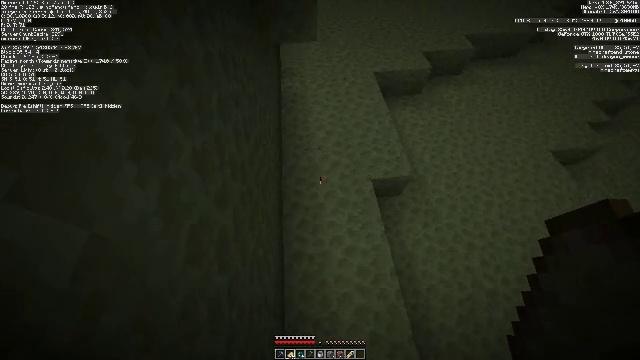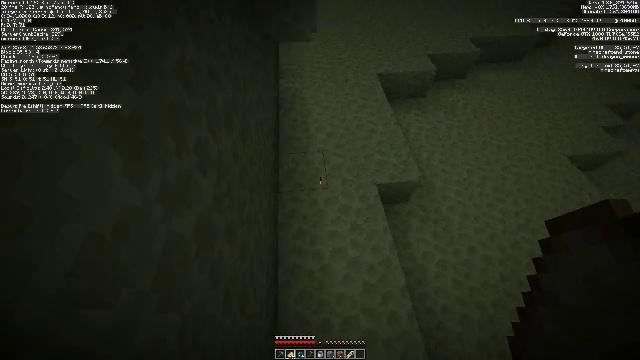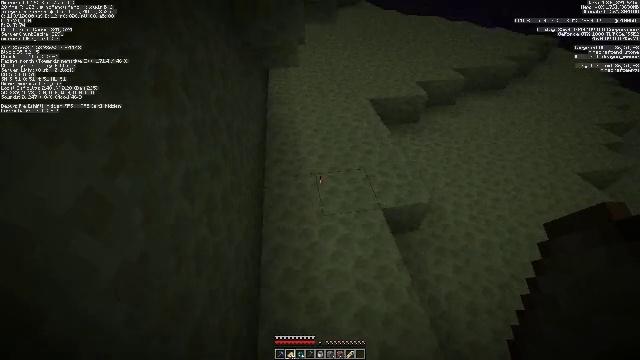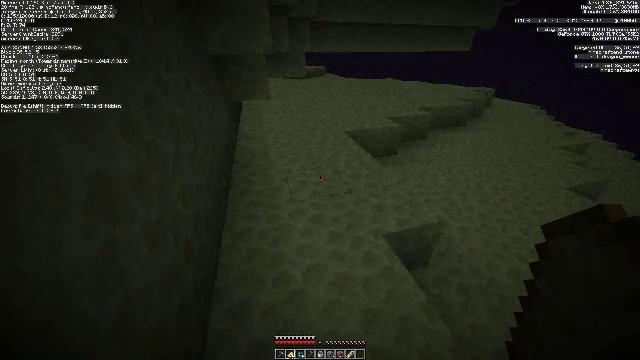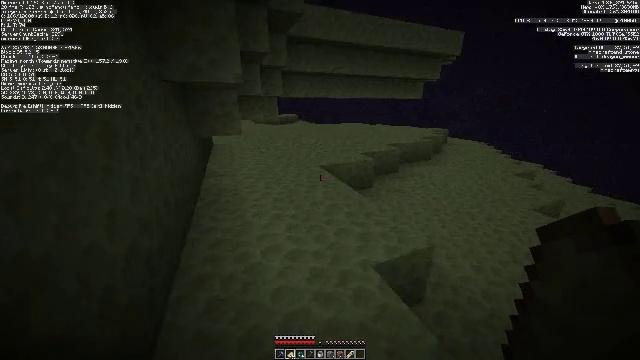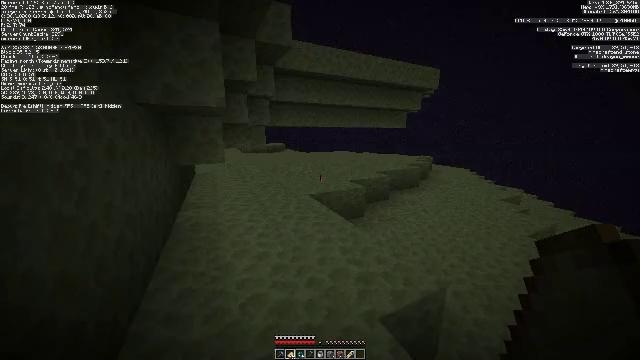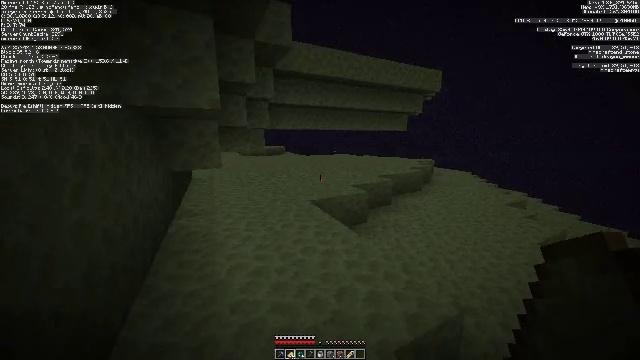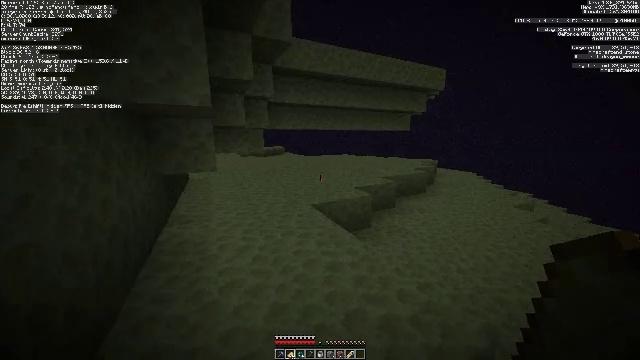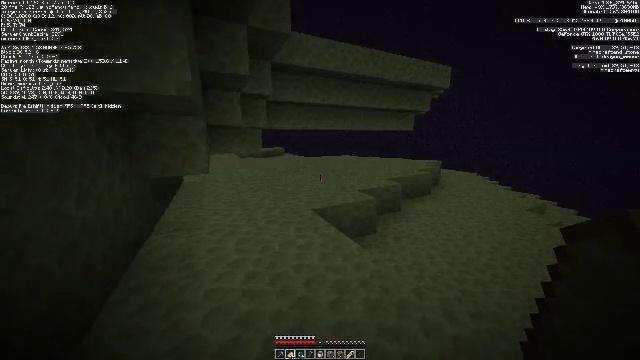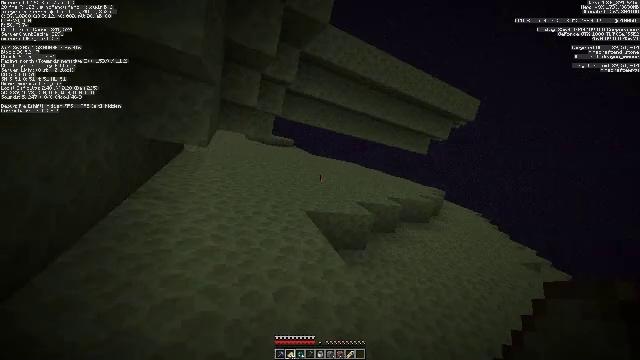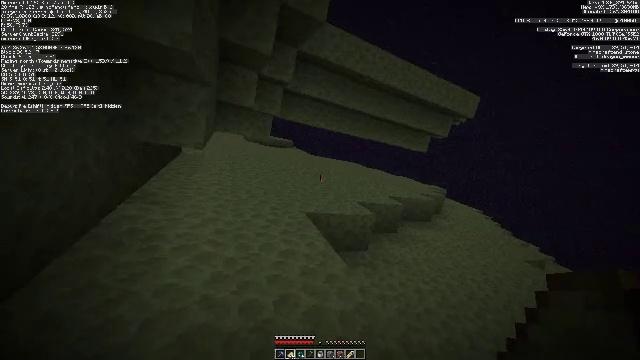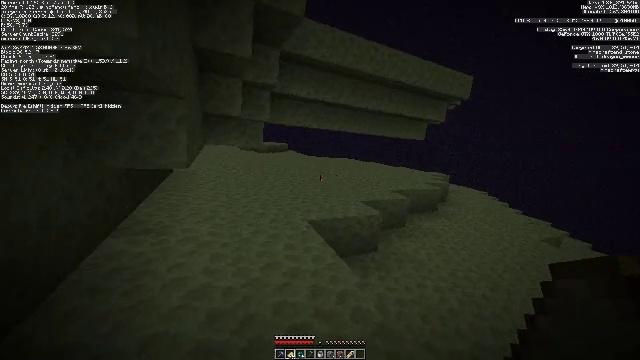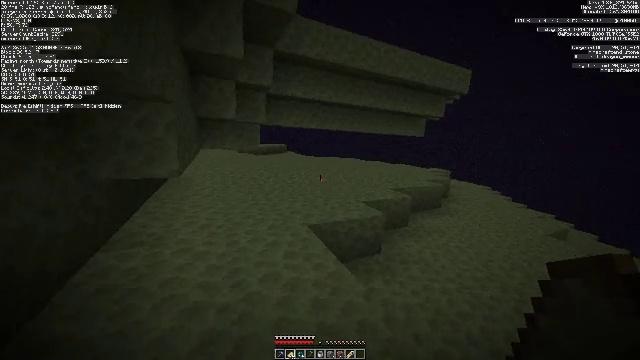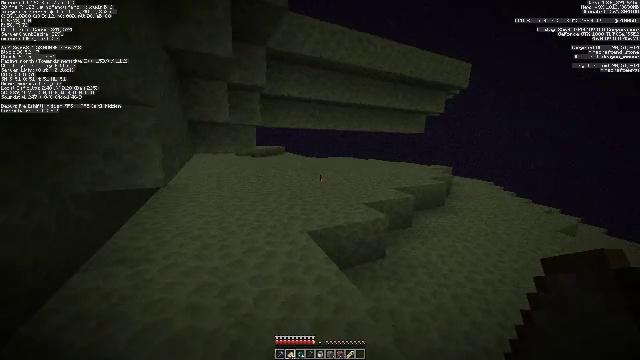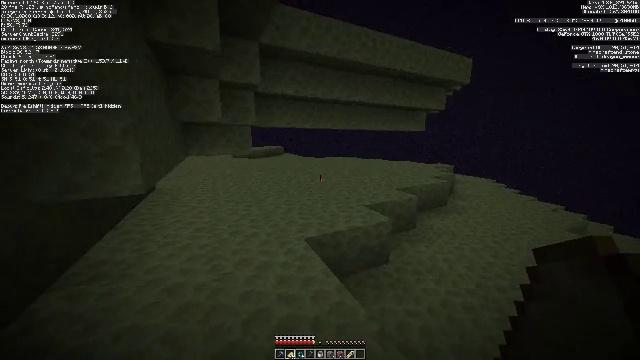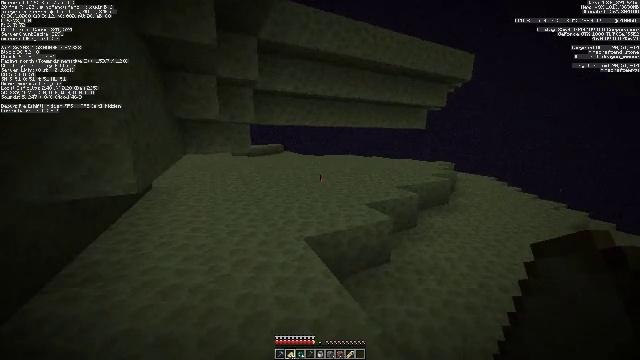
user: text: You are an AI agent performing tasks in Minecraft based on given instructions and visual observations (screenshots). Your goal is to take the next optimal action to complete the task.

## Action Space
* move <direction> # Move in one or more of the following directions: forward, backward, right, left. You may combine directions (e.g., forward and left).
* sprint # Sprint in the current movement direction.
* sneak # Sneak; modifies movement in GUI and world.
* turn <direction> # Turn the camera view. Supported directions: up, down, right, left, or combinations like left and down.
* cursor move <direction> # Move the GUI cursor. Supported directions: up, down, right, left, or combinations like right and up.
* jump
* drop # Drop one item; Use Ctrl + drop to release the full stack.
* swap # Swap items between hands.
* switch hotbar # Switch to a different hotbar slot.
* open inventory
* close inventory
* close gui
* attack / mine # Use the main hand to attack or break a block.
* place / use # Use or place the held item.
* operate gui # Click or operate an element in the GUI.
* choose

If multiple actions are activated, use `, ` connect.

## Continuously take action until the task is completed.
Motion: motion action
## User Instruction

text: Mine the white carpet.
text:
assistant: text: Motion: move forward, turn up
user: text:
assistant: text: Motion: move forward, turn right and up
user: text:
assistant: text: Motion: move forward, turn right and up
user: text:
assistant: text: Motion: move forward, turn right and up
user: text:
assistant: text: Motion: move forward, turn right and up
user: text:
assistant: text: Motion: move forward
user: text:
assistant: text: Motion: move forward
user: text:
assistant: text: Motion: move forward
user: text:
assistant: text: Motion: move forward
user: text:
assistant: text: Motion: move forward
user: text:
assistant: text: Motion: move forward
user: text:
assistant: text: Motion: move forward
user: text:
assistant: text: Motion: move forward
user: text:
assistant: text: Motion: move forward
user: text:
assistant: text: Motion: move forward
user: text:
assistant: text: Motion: move forward, sprint, turn down
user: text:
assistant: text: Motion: move forward, sprint, turn right and down
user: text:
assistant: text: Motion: move forward, sprint, turn right and down
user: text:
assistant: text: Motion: move forward, turn right and down
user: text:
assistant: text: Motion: move forward, turn right and down
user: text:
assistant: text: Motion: move forward
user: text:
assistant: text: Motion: move forward
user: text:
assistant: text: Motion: move forward
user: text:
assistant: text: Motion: move forward
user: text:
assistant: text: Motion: move forward
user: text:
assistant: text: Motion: move forward
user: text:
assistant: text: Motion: move forward
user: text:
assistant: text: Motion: move forward
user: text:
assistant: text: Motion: move forward, turn right
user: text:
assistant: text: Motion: move forward, turn right and up